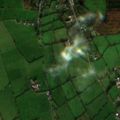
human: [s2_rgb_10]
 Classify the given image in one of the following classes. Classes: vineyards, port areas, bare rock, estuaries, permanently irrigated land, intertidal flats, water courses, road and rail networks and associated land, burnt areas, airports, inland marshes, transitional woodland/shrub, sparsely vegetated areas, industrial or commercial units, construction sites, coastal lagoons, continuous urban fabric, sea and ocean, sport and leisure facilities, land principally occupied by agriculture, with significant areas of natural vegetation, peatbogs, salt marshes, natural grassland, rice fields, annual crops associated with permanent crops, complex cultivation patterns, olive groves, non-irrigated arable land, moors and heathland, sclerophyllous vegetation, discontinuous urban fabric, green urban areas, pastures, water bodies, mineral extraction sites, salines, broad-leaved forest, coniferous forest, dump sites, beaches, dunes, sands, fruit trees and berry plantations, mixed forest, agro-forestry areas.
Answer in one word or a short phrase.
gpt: pastures, transitional woodland/shrub